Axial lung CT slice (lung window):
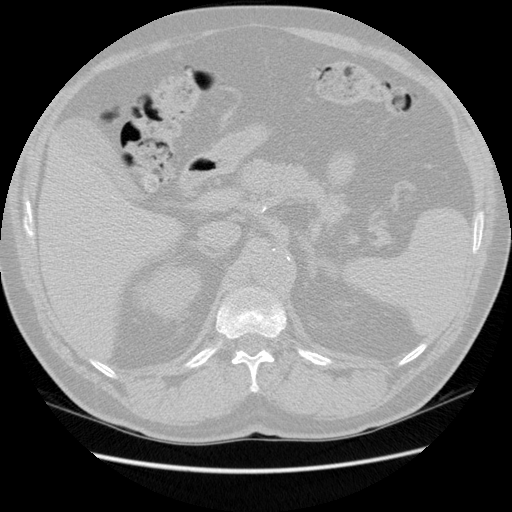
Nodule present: no